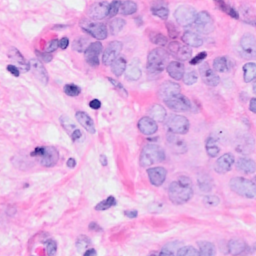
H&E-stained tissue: Breast